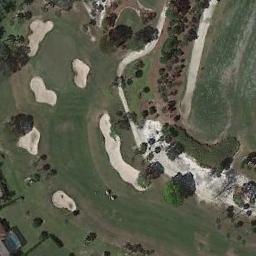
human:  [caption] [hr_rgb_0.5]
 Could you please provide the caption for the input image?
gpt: There are three bunkers and a winding road in this area .

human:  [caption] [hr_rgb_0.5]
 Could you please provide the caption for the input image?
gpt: There are a few bunkers and a few paths on the large green lawn on the golf course and many trees .

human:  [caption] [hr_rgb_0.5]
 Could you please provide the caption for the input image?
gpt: Many trees are near the golf course .

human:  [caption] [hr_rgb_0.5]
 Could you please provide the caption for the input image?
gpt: The golf course has some fairways, Barrier trees and sandpits .

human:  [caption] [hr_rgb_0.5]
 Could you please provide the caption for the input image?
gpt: There are some bunkers and some trees on the golf course .